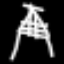
Label: The Eiffel Tower